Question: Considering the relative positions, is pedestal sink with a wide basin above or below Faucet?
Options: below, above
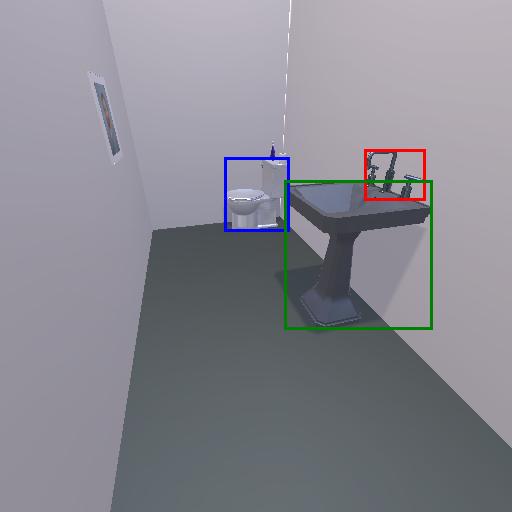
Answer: below